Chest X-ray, PA view. Patient: 59 years old, sex M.
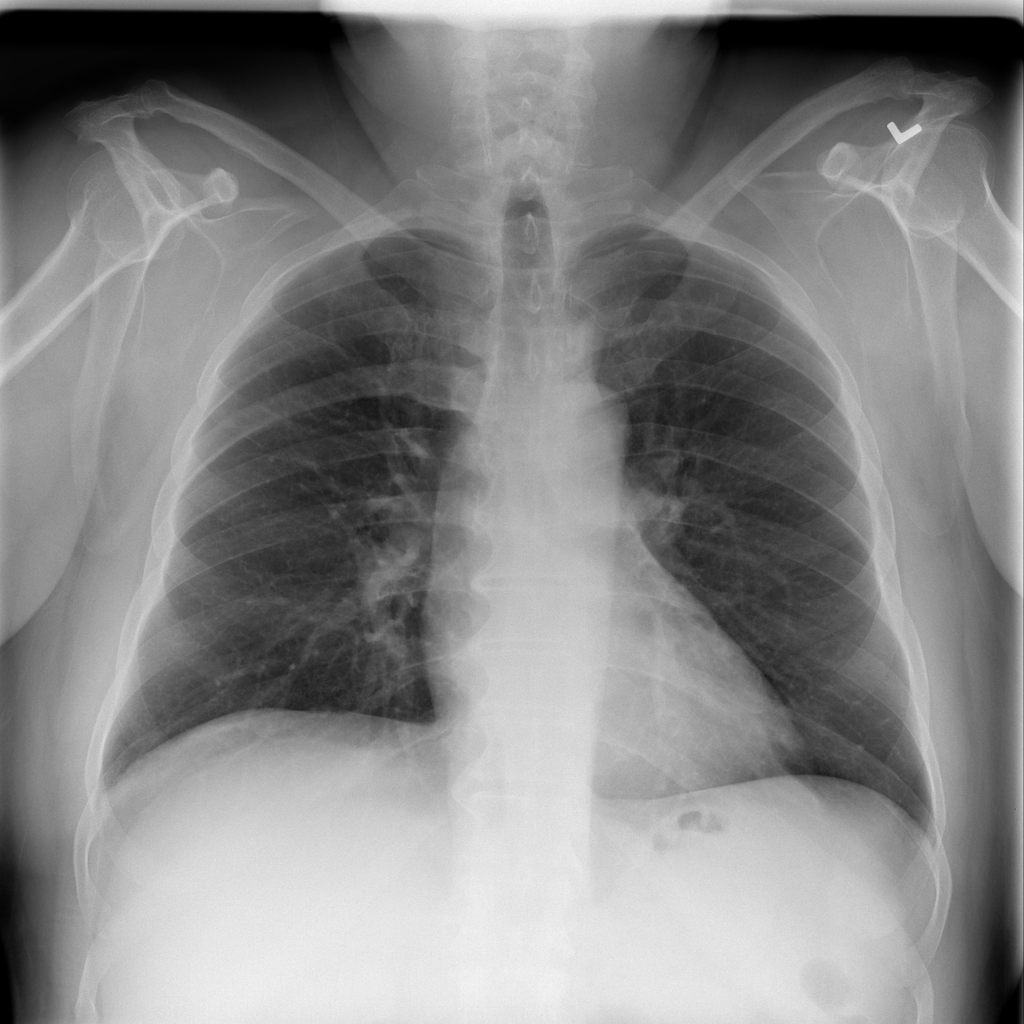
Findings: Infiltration